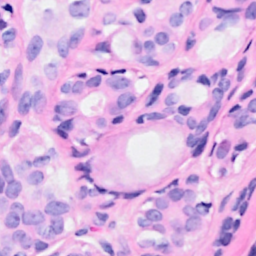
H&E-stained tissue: Breast